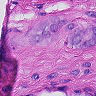
Metastatic tissue present: yes